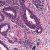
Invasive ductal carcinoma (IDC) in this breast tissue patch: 0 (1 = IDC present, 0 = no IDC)